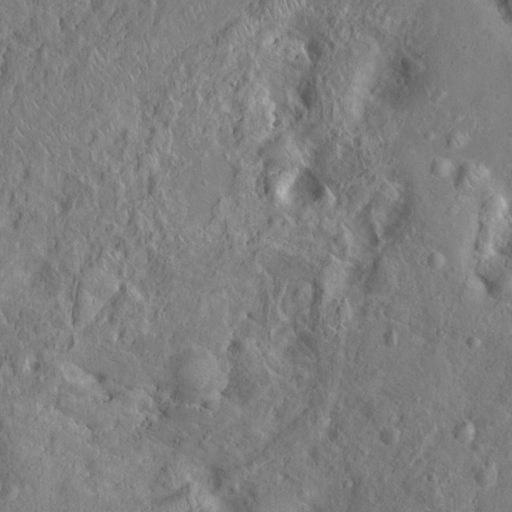
Objects detected: cone, cone, cone, cone, cone